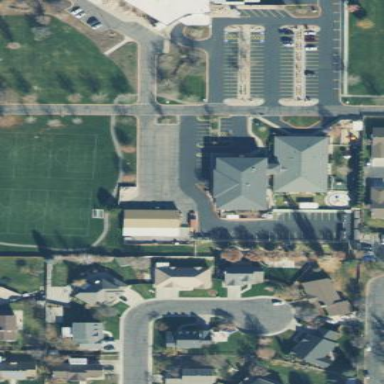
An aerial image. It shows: Kindergarten.